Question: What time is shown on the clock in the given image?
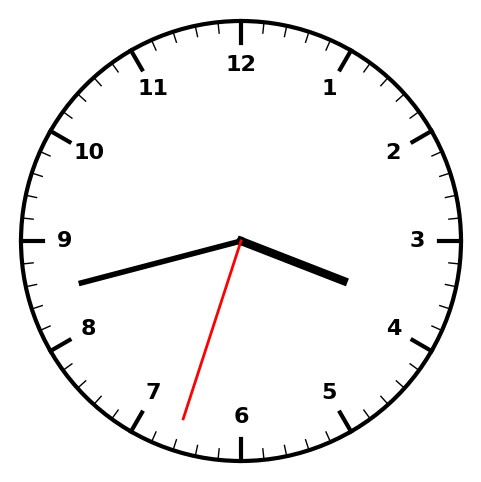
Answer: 03:42:33